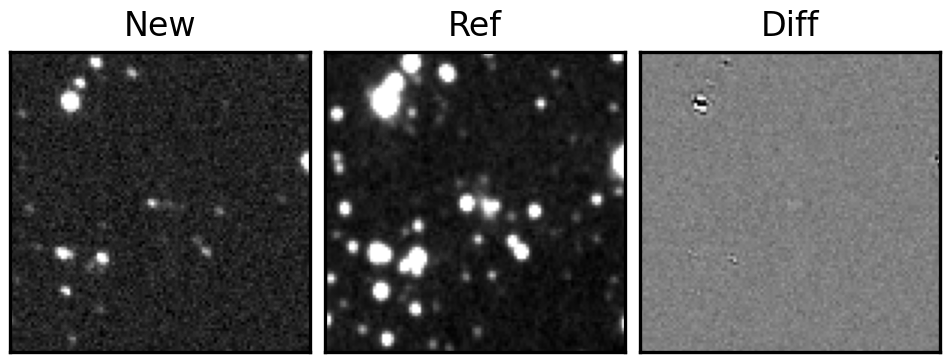
Label: real